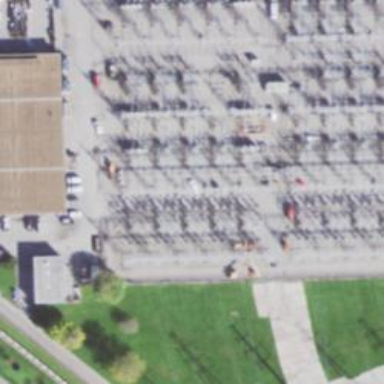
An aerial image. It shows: Switch for power supply.